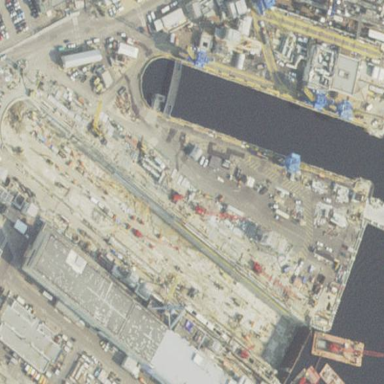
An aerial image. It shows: Dock located along the waterway.